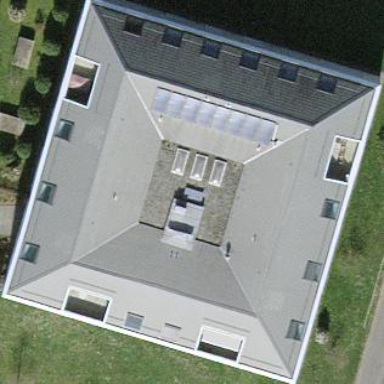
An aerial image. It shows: Unique apartment building with quadruple saltbox roof shape.